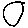
Label: circle